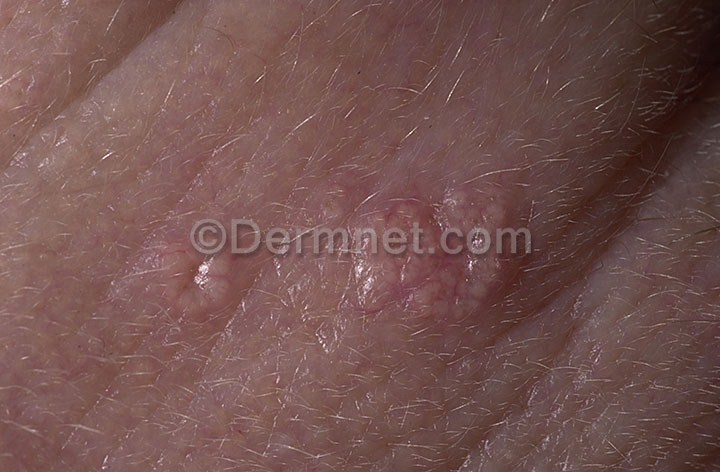
Disease: Seborrheic Keratoses and other Benign Tumors